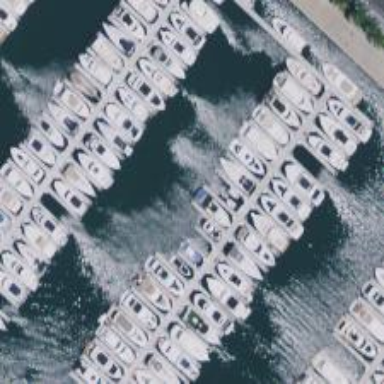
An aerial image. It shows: Marina on leisure land.